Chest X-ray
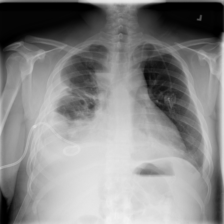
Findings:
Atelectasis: negative
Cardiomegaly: negative
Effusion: negative
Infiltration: negative
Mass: negative
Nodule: negative
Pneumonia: negative
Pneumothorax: negative
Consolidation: negative
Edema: negative
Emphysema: negative
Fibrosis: negative
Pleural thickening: negative
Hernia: negative